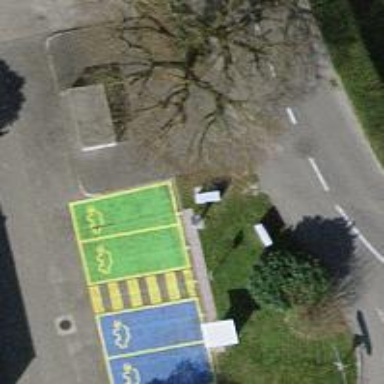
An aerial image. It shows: Charging station.